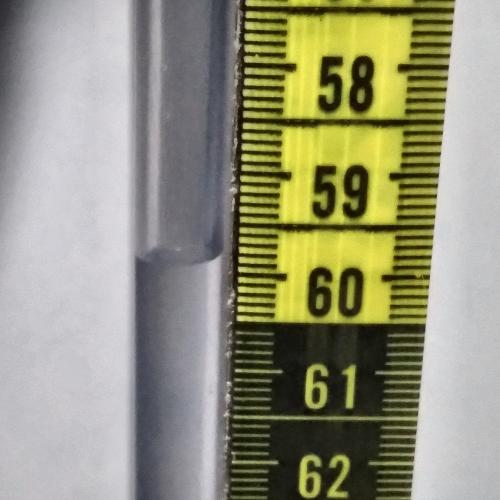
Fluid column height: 59.8 cm